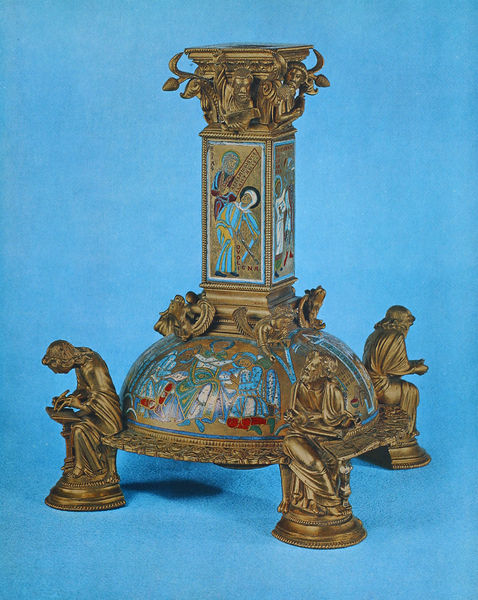
Titel: Fuß des Kreuzes aus Saint-Bertin
Institution: Saint-Omer, Musée
Schlagwörter: blau, blätter, feder, umhang, weiß, grün, sitzen, frau, schwarz, türkis, rot, falten, sockel, figur, gewand, gold, haare, kelch, sitzend, gewänder, pflanze, gebeugt, rund, farbig, farbe, figuren, ornamente, leuchter, bronze, foto, buch, kerzenständer, kerzenleuchter, skulpturen, plastiken, knospe, schreiben, umhänge, schreiber, guss, federkiel, schirft, schreibend, halbkugel, evangelisten, emaille, cloisonne